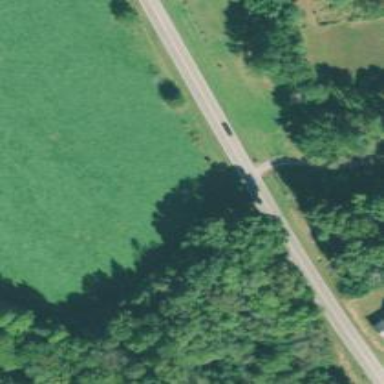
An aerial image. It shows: Tertiary road.